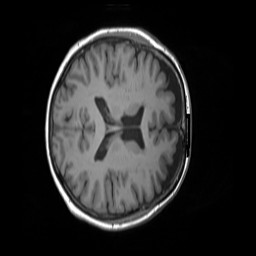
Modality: T1w
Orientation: axial
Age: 63
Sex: female
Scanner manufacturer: siemens
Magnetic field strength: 3 T
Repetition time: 1.55 s
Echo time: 0.00234 s